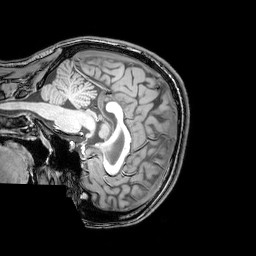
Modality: T1w
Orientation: sagittal
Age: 22
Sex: female
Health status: healthy
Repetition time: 0.081 s
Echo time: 0.037 s